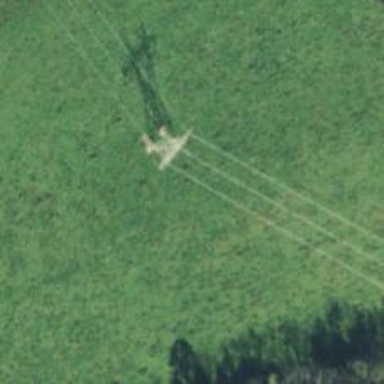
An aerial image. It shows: Lattice structure tower used for power transmission.